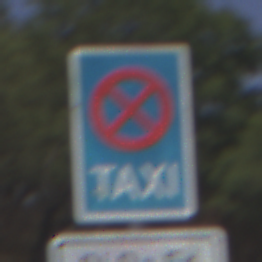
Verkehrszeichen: Taxenstand
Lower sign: ZeitangabenMitBeschraenkungAufWochentage3
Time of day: Midday
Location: Outdoor (RoadRail)
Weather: Clear
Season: NotSpecified
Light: Natural